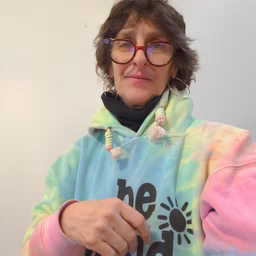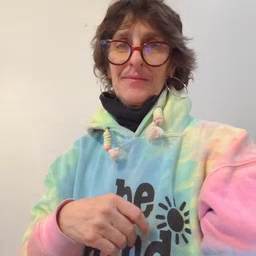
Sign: who